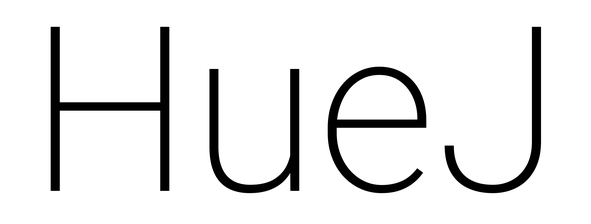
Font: Roboto_ExtraLight